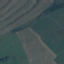
Label: Pasture